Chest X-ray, PA view. Patient: 11 years old, sex M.
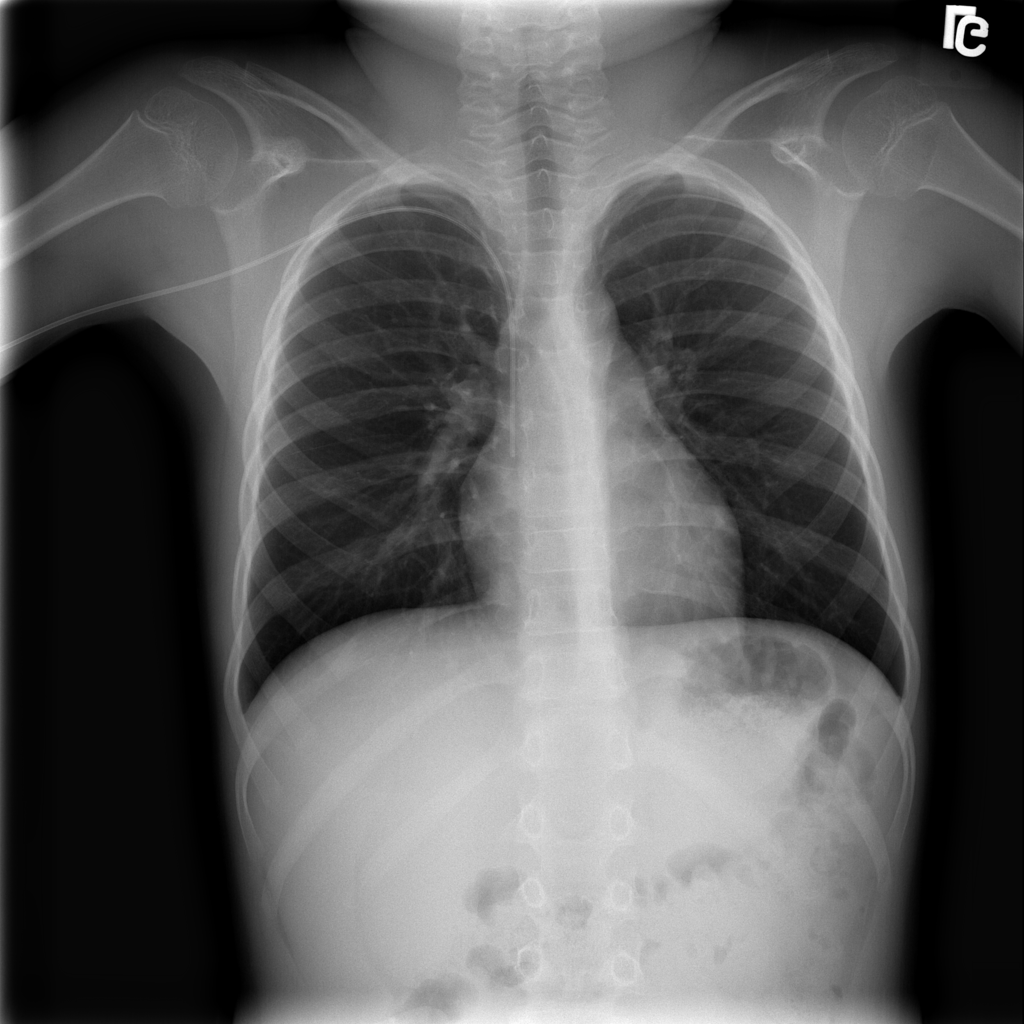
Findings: No Finding